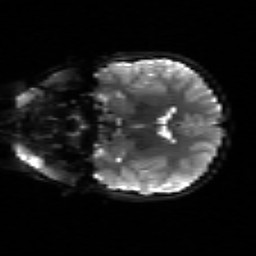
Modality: sbref
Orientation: coronal
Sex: male
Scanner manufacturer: siemens
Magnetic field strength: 3 T
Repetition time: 5 s
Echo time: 0.071 s